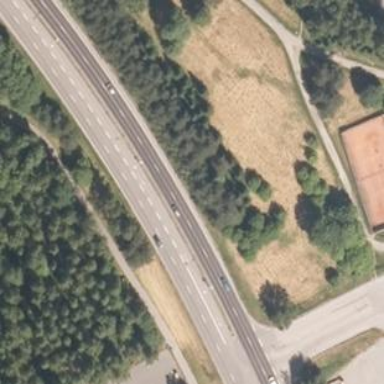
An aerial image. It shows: Primary highway.